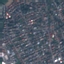
Label: Residential